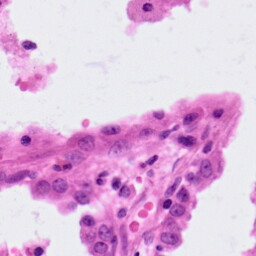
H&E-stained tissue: Lung